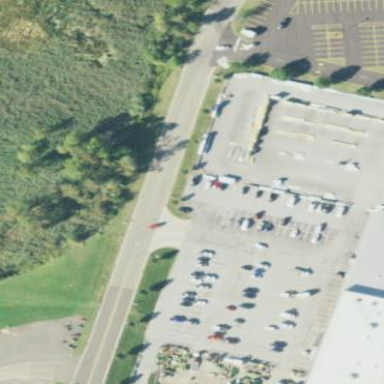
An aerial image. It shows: Parking area.